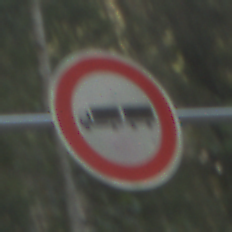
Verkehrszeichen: VerbotLastkraftwagenMitAnhaenger
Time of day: MorningAfternoon
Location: Outdoor (Nature)
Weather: Clear
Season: NotSpecified
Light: Natural